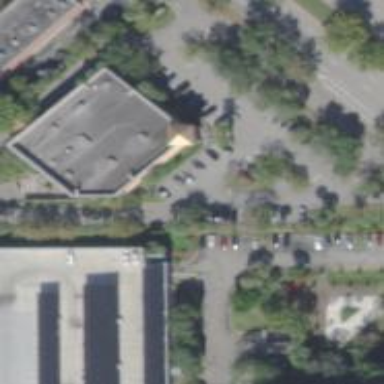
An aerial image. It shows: Retail building.